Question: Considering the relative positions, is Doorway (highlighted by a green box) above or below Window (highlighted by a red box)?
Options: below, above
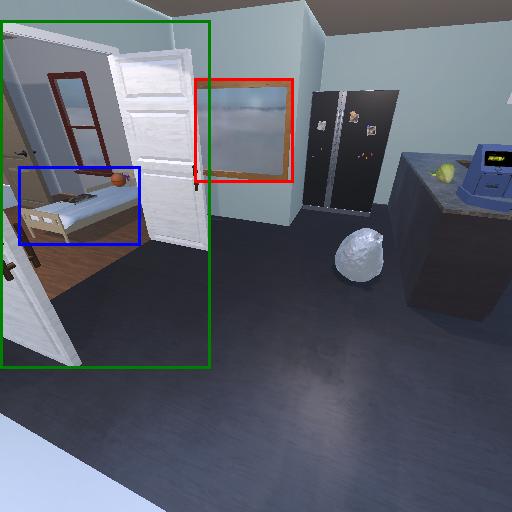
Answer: below